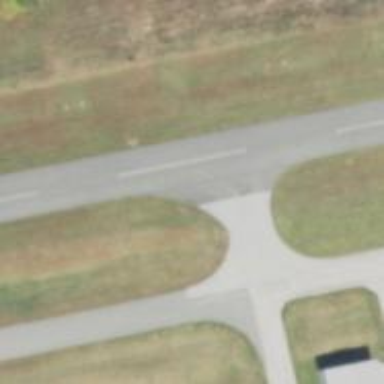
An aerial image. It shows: Image of taxiway at airport.